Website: lowes
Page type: account-selection
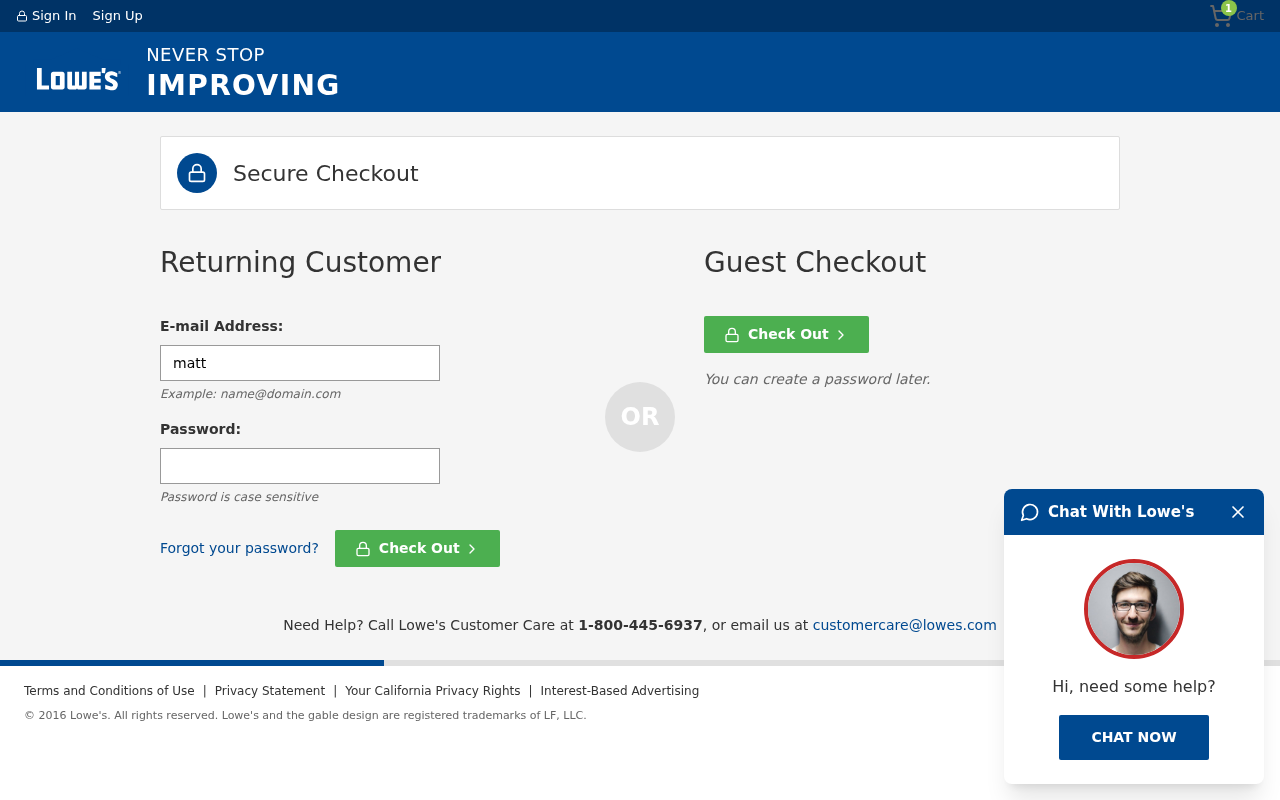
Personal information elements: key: PII_LOGIN_USERNAME
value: matthew_diaz
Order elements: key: ORDER_NUM_ITEMS
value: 1